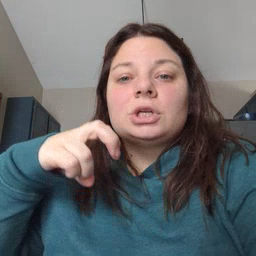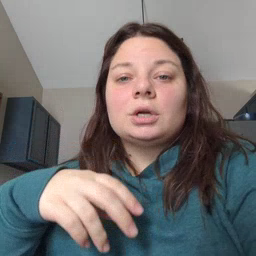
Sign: chair